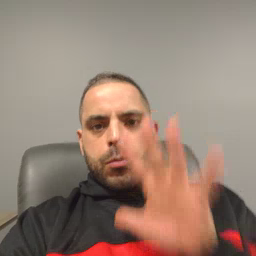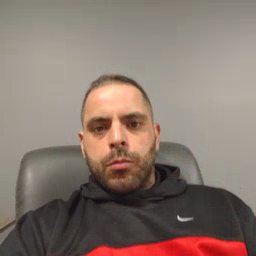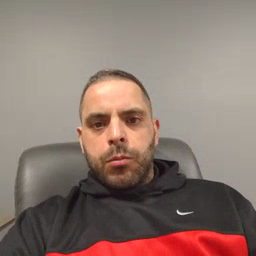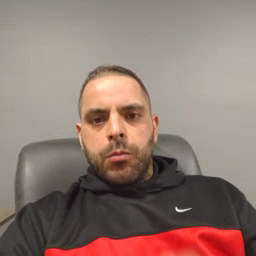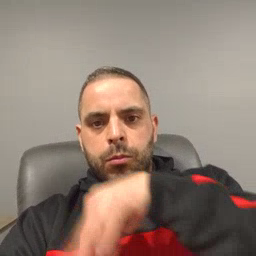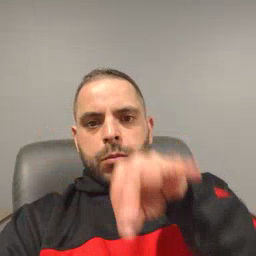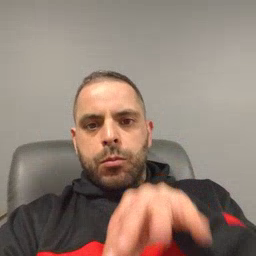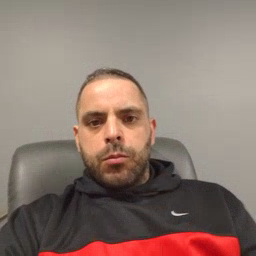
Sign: frenchfries